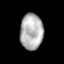
Tissue: prostate
Cell type: Myeloid cells
Senescence score: 0.2812
Nuclear area (px): 807
Mean DAPI intensity: 177.508